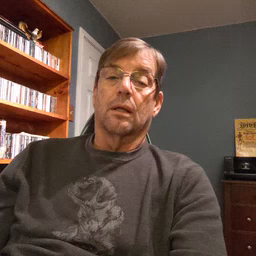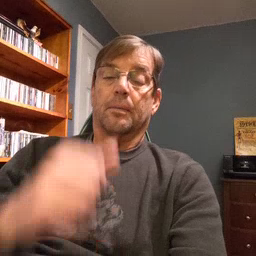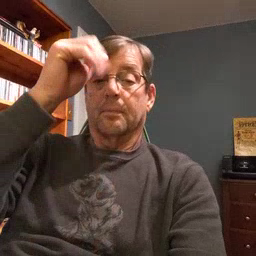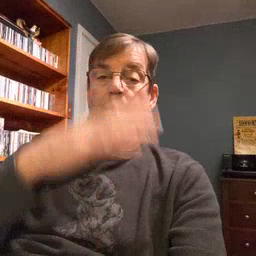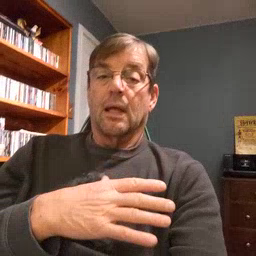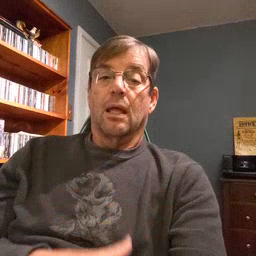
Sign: man